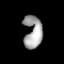
Tissue: lung
Cell type: Endothelial cells
Senescence score: 0.5784
Nuclear area (px): 563
Mean DAPI intensity: 164.012